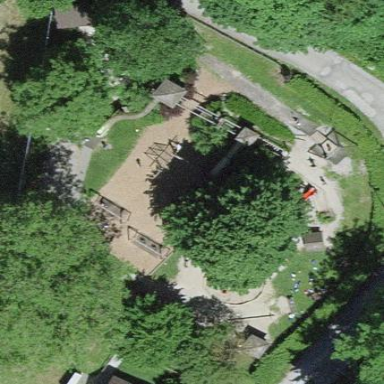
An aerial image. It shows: Playground designed with playground theme on leisure land.